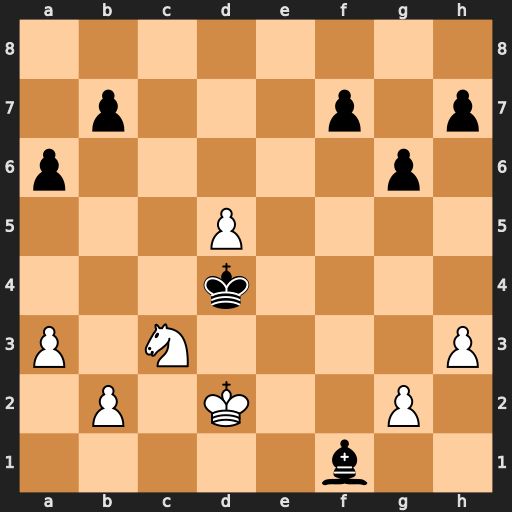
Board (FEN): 8/1p3p1p/p5p1/3P4/3k4/P1N4P/1P1K2P1/5b2
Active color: w
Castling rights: -
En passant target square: -
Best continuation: d6 Bb5 Nxb5+